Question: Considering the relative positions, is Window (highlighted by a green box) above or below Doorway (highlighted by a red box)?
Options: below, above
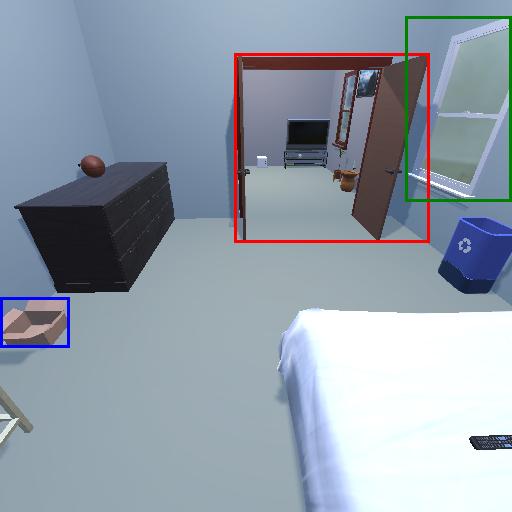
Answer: below